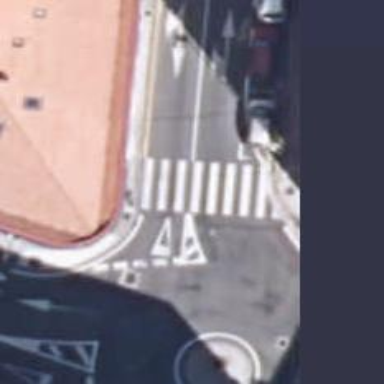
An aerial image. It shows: Uncontrolled road crossing with markings.